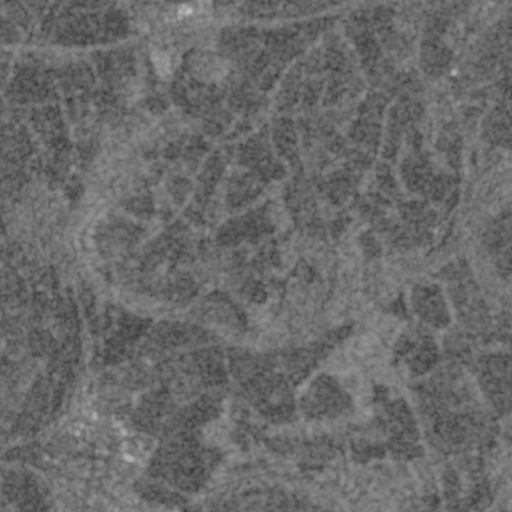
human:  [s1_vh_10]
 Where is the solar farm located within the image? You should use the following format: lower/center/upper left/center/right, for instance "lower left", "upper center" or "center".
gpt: The solar farm is located in the lower left of the image.
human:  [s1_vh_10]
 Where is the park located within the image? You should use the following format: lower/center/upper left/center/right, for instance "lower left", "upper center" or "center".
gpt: There is no park in the image.

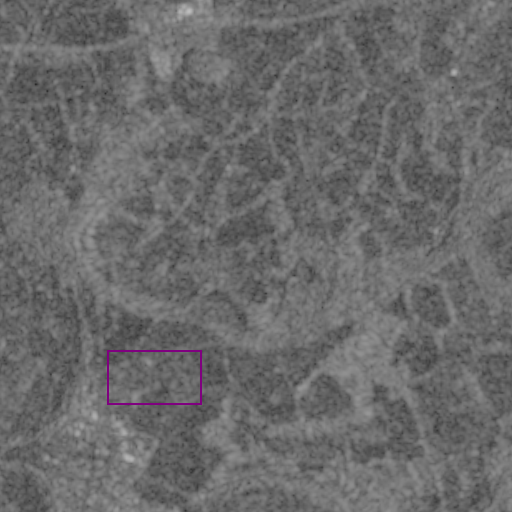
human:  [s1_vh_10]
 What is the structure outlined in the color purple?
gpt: The structure outlined in purple is a solar farm.
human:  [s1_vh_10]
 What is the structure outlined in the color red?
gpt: There is no red outline.